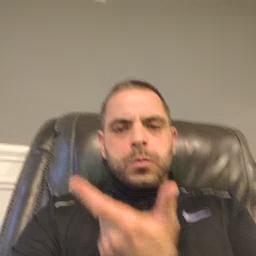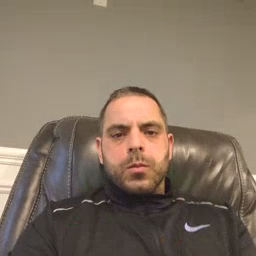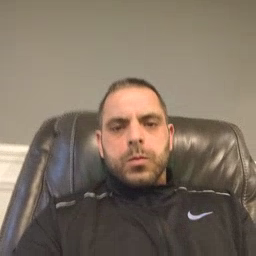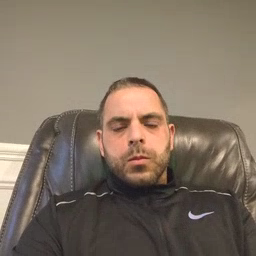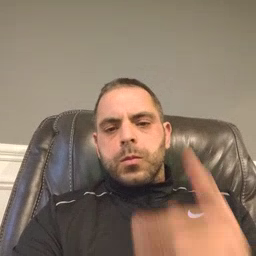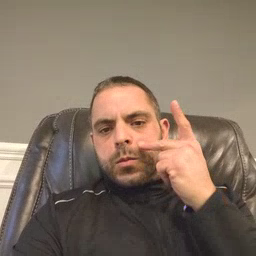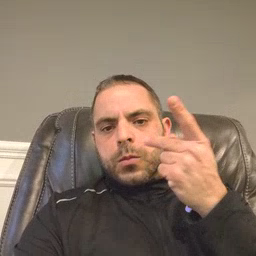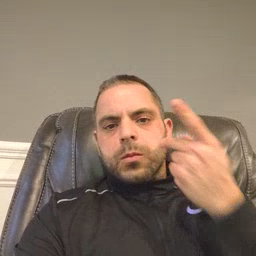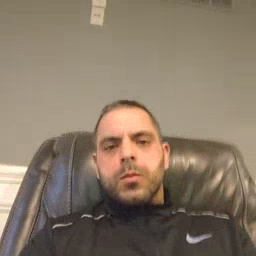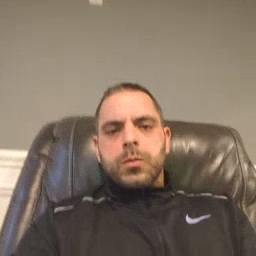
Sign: kitty